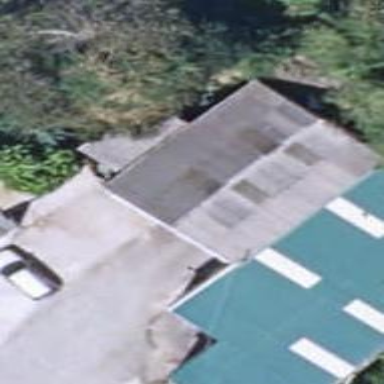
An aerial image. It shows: Building used as car repair shop.